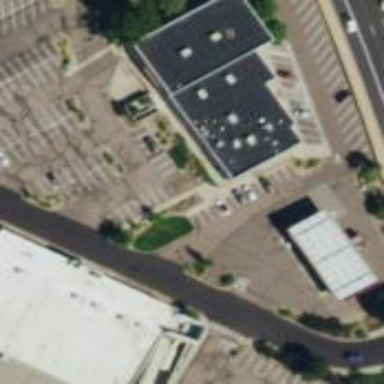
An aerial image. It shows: Retail building.